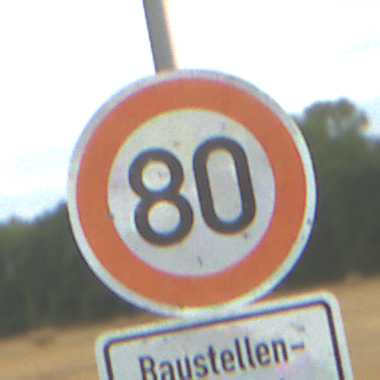
Verkehrszeichen: Geschwindigkeit80
Zusatzzeichen unten: HinweiseAufGefahrenDurchVerbaleAngabe2
Umgebung: Outdoor, RoadRail
Tageszeit: SunriseSunset
Wetter: PartlyCloudy
Licht: Natural
Jahreszeit: NotSpecified
Kontrast: LowContrast